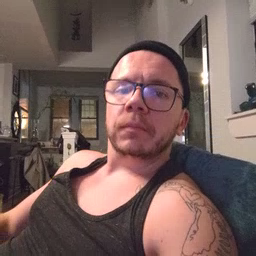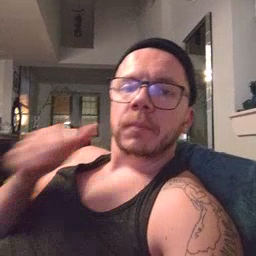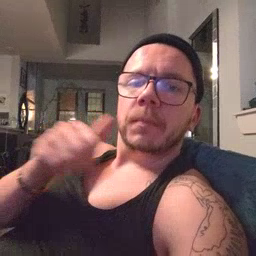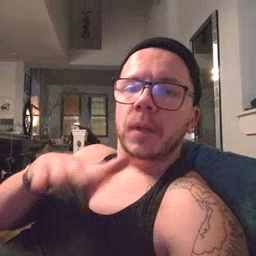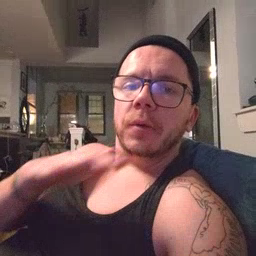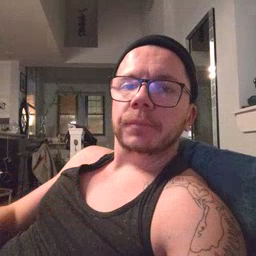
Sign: backyard